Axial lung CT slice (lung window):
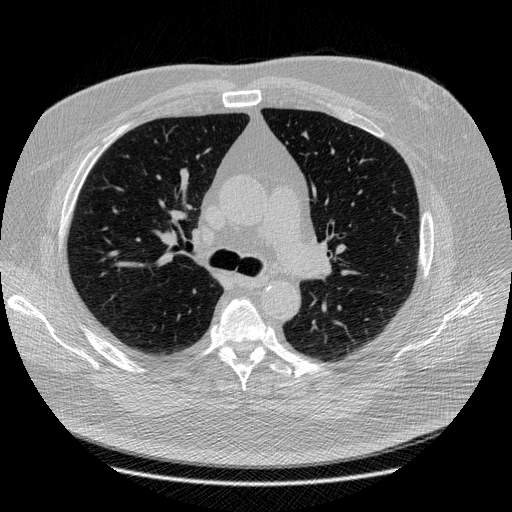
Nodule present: no